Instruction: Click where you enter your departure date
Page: home
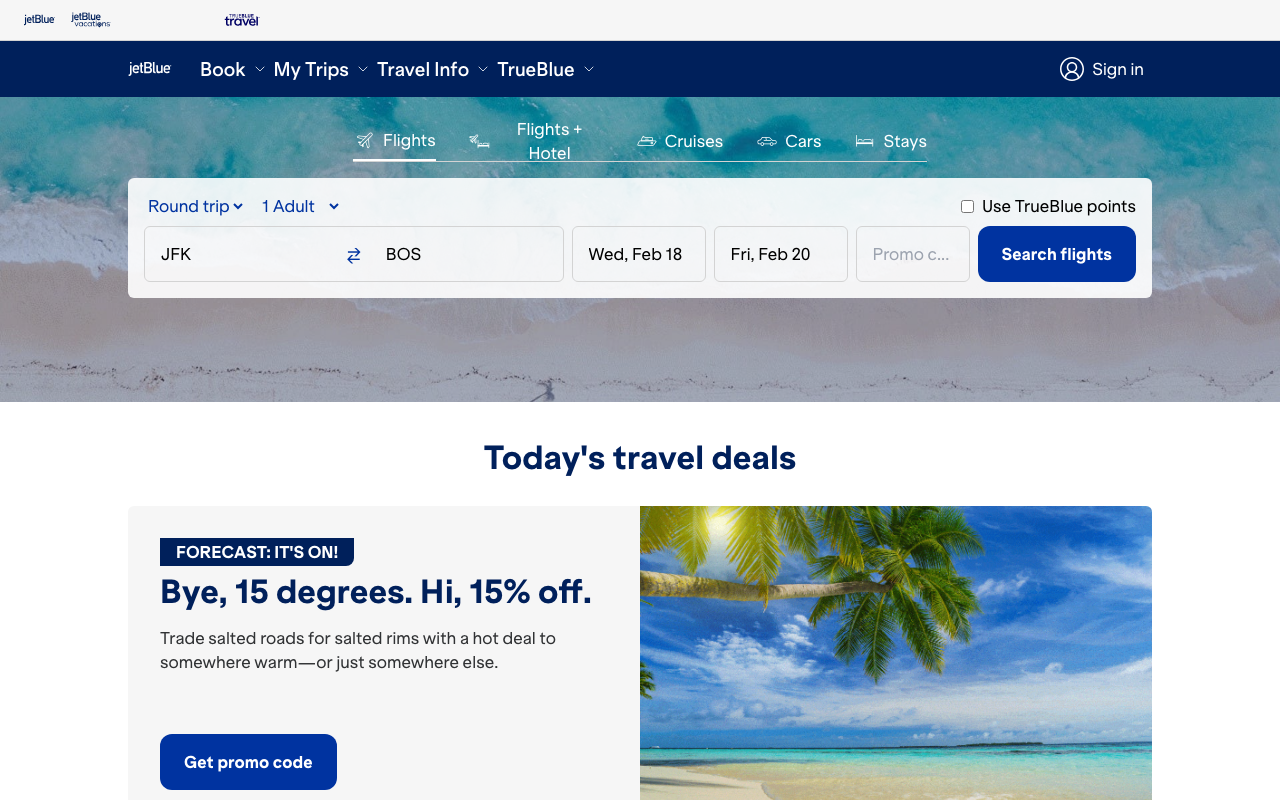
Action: click